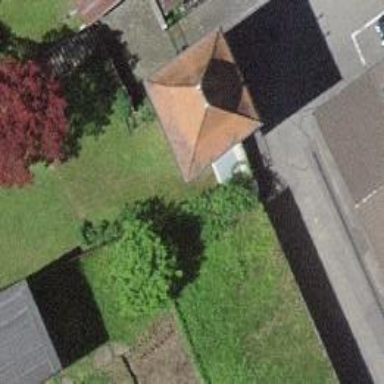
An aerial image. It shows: Garage.